Question: Determine whether the two graphs given in the figure are isomorphic. If you think they are isomorphic, answer 1; if you think they are not isomorphic, answer 0.
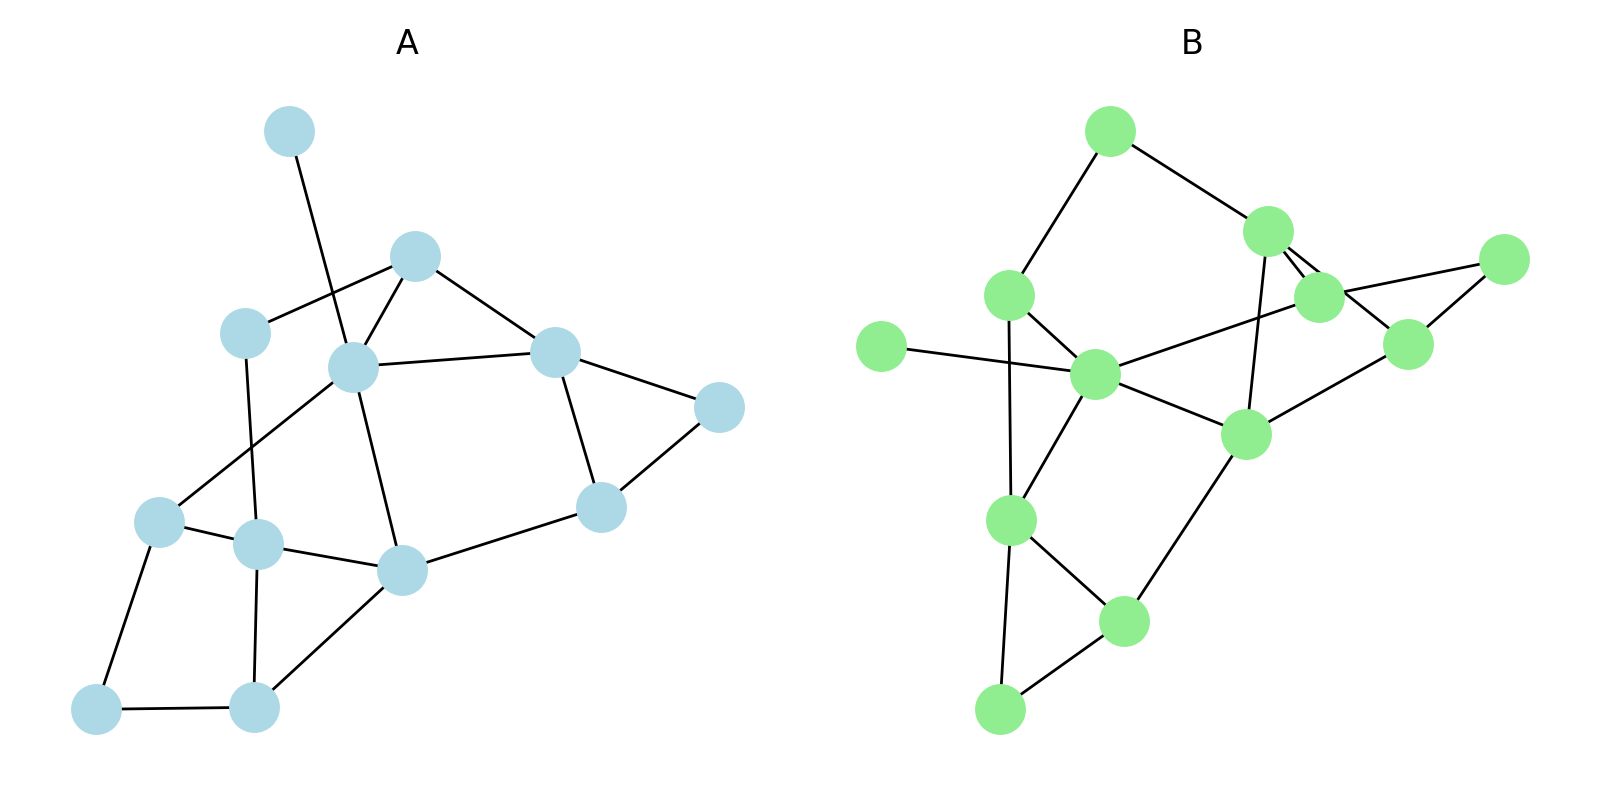
Answer: 1